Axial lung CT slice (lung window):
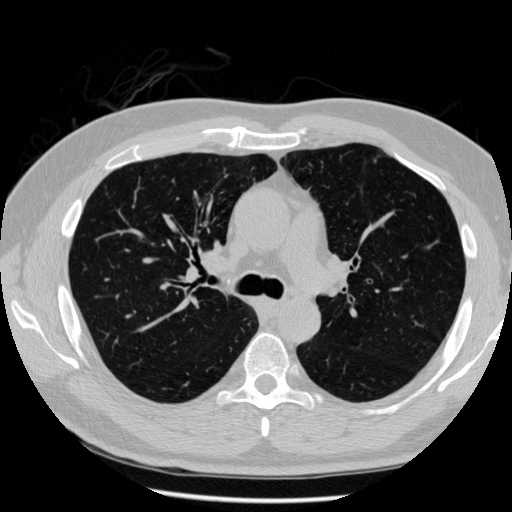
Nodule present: no